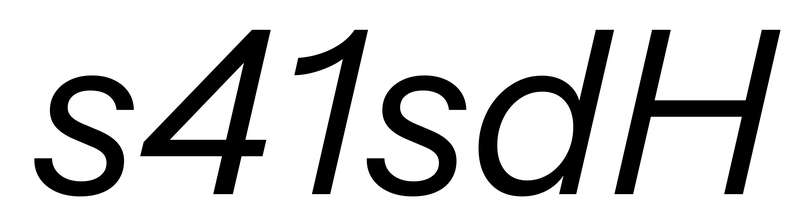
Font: InstrumentSans-Italic_Italic